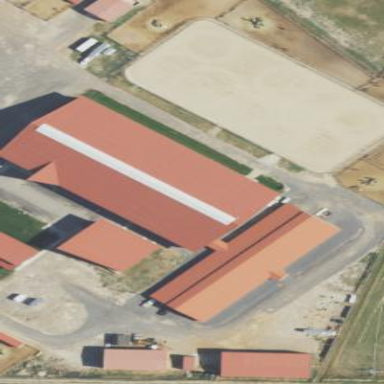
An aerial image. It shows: Farmyard area.